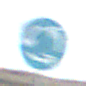
Verkehrszeichen: Kreisverkehr
Umgebung: Outdoor, RoadRail
Tageszeit: SunriseSunset
Wetter: PartlyCloudy
Licht: Natural
Jahreszeit: NotSpecified
Kontrast: LowContrast